Question: I am new to using QT designer and PYQT5 and I am having issues with adding a function to the add to cart button I have made on the GUI. The button is suppose to take the style from the dropdown box , the name , the color and the size of the item and display it in the console log below.

'''
from PyQt5 import QtCore, QtGui, QtWidgets
from selenium import webdriver
from selenium.webdriver.support.select import Select
from selenium.webdriver.support.ui import WebDriverWait
from selenium.webdriver.support import expected_conditions as EC
from selenium.webdriver.common.by import By
from selenium.webdriver.common.keys import Keys
class Ui_MainWindow(object):
def setupUi(self, MainWindow):
MainWindow.setObjectName("MainWindow")
MainWindow.resize(927, 701)
MainWindow.setStyleSheet("background-color: rgb(255, 255, 255);")
self.centralwidget = QtWidgets.QWidget(MainWindow)
self.centralwidget.setObjectName("centralwidget")
self.groupBox = QtWidgets.QGroupBox(self.centralwidget)
self.groupBox.setGeometry(QtCore.QRect(40, 20, 341, 391))
self.groupBox.setStyleSheet("background-color: rgb(255, 255, 255);")
self.groupBox.setObjectName("groupBox")
self.label = QtWidgets.QLabel(self.groupBox)
self.label.setGeometry(QtCore.QRect(10, 30, 46, 41))
self.label.setObjectName("label")
self.label_2 = QtWidgets.QLabel(self.groupBox)
self.label_2.setGeometry(QtCore.QRect(10, 70, 46, 41))
self.label_2.setObjectName("label_2")
self.label_3 = QtWidgets.QLabel(self.groupBox)
self.label_3.setGeometry(QtCore.QRect(10, 140, 46, 41))
self.label_3.setObjectName("label_3")
self.label_4 = QtWidgets.QLabel(self.groupBox)
self.label_4.setGeometry(QtCore.QRect(10, 180, 46, 41))
self.label_4.setObjectName("label_4")
self.label_5 = QtWidgets.QLabel(self.groupBox)
self.label_5.setGeometry(QtCore.QRect(10, 230, 31, 21))
self.label_5.setObjectName("label_5")
self.label_6 = QtWidgets.QLabel(self.groupBox)
self.label_6.setGeometry(QtCore.QRect(10, 300, 46, 41))
self.label_6.setObjectName("label_6")
self.label_7 = QtWidgets.QLabel(self.groupBox)
self.label_7.setGeometry(QtCore.QRect(10, 260, 46, 41))
self.label_7.setObjectName("label_7")
self.label_8 = QtWidgets.QLabel(self.groupBox)
self.label_8.setGeometry(QtCore.QRect(10, 340, 46, 41))
self.label_8.setObjectName("label_8")
self.lineEdit = QtWidgets.QLineEdit(self.groupBox)
self.lineEdit.setGeometry(QtCore.QRect(60, 40, 113, 20))
self.lineEdit.setObjectName("lineEdit")
self.lineEdit_2 = QtWidgets.QLineEdit(self.groupBox)
self.lineEdit_2.setGeometry(QtCore.QRect(60, 80, 113, 20))
self.lineEdit_2.setObjectName("lineEdit_2")
self.lineEdit_3 = QtWidgets.QLineEdit(self.groupBox)
self.lineEdit_3.setGeometry(QtCore.QRect(60, 110, 113, 20))
self.lineEdit_3.setObjectName("lineEdit_3")
self.lineEdit_4 = QtWidgets.QLineEdit(self.groupBox)
self.lineEdit_4.setGeometry(QtCore.QRect(60, 150, 113, 20))
self.lineEdit_4.setObjectName("lineEdit_4")
self.lineEdit_5 = QtWidgets.QLineEdit(self.groupBox)
self.lineEdit_5.setGeometry(QtCore.QRect(60, 190, 113, 20))
self.lineEdit_5.setObjectName("lineEdit_5")
self.lineEdit_6 = QtWidgets.QLineEdit(self.groupBox)
self.lineEdit_6.setGeometry(QtCore.QRect(60, 230, 51, 20))
self.lineEdit_6.setObjectName("lineEdit_6")
self.lineEdit_7 = QtWidgets.QLineEdit(self.groupBox)
self.lineEdit_7.setGeometry(QtCore.QRect(60, 270, 113, 20))
self.lineEdit_7.setObjectName("lineEdit_7")
self.comboBox = QtWidgets.QComboBox(self.groupBox)
self.comboBox.setGeometry(QtCore.QRect(60, 310, 51, 22))
self.comboBox.setObjectName("comboBox")
self.comboBox.addItem("")
self.comboBox.addItem("")
self.comboBox.addItem("")
self.comboBox.addItem("")
self.comboBox.addItem("")
self.comboBox.addItem("")
self.comboBox.addItem("")
self.comboBox.addItem("")
self.comboBox.addItem("")
self.comboBox.addItem("")
self.comboBox.addItem("")
self.comboBox.addItem("")
self.comboBox.addItem("")
self.comboBox.addItem("")
self.comboBox.addItem("")
self.comboBox.addItem("")
self.comboBox.addItem("")
self.comboBox.addItem("")
self.comboBox.addItem("")
self.comboBox.addItem("")
self.comboBox.addItem("")
self.comboBox.addItem("")
self.comboBox.addItem("")
self.comboBox.addItem("")
self.comboBox.addItem("")
self.comboBox.addItem("")
self.comboBox.addItem("")
self.comboBox.addItem("")
self.comboBox.addItem("")
self.comboBox.addItem("")
self.comboBox.addItem("")
self.comboBox.addItem("")
self.comboBox.addItem("")
self.comboBox.addItem("")
self.comboBox.addItem("")
self.comboBox.addItem("")
self.comboBox.addItem("")
self.comboBox.addItem("")
self.comboBox.addItem("")
self.comboBox.addItem("")
self.comboBox.addItem("")
self.comboBox.addItem("")
self.comboBox.addItem("")
self.comboBox.addItem("")
self.comboBox.addItem("")
self.comboBox.addItem("")
self.comboBox.addItem("")
self.comboBox.addItem("")
self.comboBox.addItem("")
self.comboBox.addItem("")
self.comboBox.addItem("")
self.comboBox.addItem("")
self.comboBox.addItem("")
self.comboBox.addItem("")
self.comboBox.addItem("")
self.comboBox.addItem("")
self.comboBox.addItem("")
self.comboBox.addItem("")
self.comboBox.addItem("")
self.comboBox_2 = QtWidgets.QComboBox(self.groupBox)
self.comboBox_2.setGeometry(QtCore.QRect(60, 350, 69, 22))
self.comboBox_2.setObjectName("comboBox_2")
self.comboBox_2.addItem("")
self.groupBox_2 = QtWidgets.QGroupBox(self.centralwidget)
self.groupBox_2.setGeometry(QtCore.QRect(40, 420, 341, 211))
self.groupBox_2.setStyleSheet("background-color: rgb(255, 255, 255);")
self.groupBox_2.setObjectName("groupBox_2")
self.label_9 = QtWidgets.QLabel(self.groupBox_2)
self.label_9.setGeometry(QtCore.QRect(10, 30, 46, 13))
self.label_9.setObjectName("label_9")
self.label_10 = QtWidgets.QLabel(self.groupBox_2)
self.label_10.setGeometry(QtCore.QRect(10, 70, 46, 13))
self.label_10.setObjectName("label_10")
self.label_11 = QtWidgets.QLabel(self.groupBox_2)
self.label_11.setGeometry(QtCore.QRect(10, 110, 46, 13))
self.label_11.setObjectName("label_11")
self.label_12 = QtWidgets.QLabel(self.groupBox_2)
self.label_12.setGeometry(QtCore.QRect(10, 140, 41, 21))
self.label_12.setObjectName("label_12")
self.comboBox_3 = QtWidgets.QComboBox(self.groupBox_2)
self.comboBox_3.setGeometry(QtCore.QRect(70, 30, 81, 22))
self.comboBox_3.setObjectName("comboBox_3")
self.comboBox_3.addItem("")
self.comboBox_3.addItem("")
self.comboBox_3.addItem("")
self.lineEdit_8 = QtWidgets.QLineEdit(self.groupBox_2)
self.lineEdit_8.setGeometry(QtCore.QRect(70, 70, 131, 20))
self.lineEdit_8.setObjectName("lineEdit_8")
self.comboBox_4 = QtWidgets.QComboBox(self.groupBox_2)
self.comboBox_4.setGeometry(QtCore.QRect(70, 110, 41, 22))
self.comboBox_4.setObjectName("comboBox_4")
self.comboBox_4.addItem("")
self.comboBox_4.addItem("")
self.comboBox_4.addItem("")
self.comboBox_4.addItem("")
self.comboBox_4.addItem("")
self.comboBox_4.addItem("")
self.comboBox_4.addItem("")
self.comboBox_4.addItem("")
self.comboBox_4.addItem("")
self.comboBox_4.addItem("")
self.comboBox_4.addItem("")
self.comboBox_4.addItem("")
self.comboBox_5 = QtWidgets.QComboBox(self.groupBox_2)
self.comboBox_5.setGeometry(QtCore.QRect(130, 110, 61, 22))
self.comboBox_5.setObjectName("comboBox_5")
self.comboBox_5.addItem("")
self.comboBox_5.addItem("")
self.comboBox_5.addItem("")
self.comboBox_5.addItem("")
self.comboBox_5.addItem("")
self.comboBox_5.addItem("")
self.comboBox_5.addItem("")
self.comboBox_5.addItem("")
self.comboBox_5.addItem("")
self.comboBox_5.addItem("")
self.comboBox_5.addItem("")
self.lineEdit_9 = QtWidgets.QLineEdit(self.groupBox_2)
self.lineEdit_9.setGeometry(QtCore.QRect(70, 150, 51, 21))
self.lineEdit_9.setObjectName("lineEdit_9")
self.groupBox_3 = QtWidgets.QGroupBox(self.centralwidget)
self.groupBox_3.setGeometry(QtCore.QRect(390, 20, 391, 261))
self.groupBox_3.setStyleSheet("background-color: rgb(255, 255, 255);")
self.groupBox_3.setObjectName("groupBox_3")
self.comboBox_6 = QtWidgets.QComboBox(self.groupBox_3)
self.comboBox_6.setGeometry(QtCore.QRect(100, 30, 121, 22))
self.comboBox_6.setObjectName("comboBox_6")
self.comboBox_6.addItem("")
self.comboBox_6.addItem("")
self.comboBox_6.addItem("")
self.comboBox_6.addItem("")
self.comboBox_6.addItem("")
self.comboBox_6.addItem("")
self.comboBox_6.addItem("")
self.comboBox_6.addItem("")
self.comboBox_6.addItem("")
self.comboBox_6.addItem("")
self.label_13 = QtWidgets.QLabel(self.groupBox_3)
self.label_13.setGeometry(QtCore.QRect(40, 20, 46, 41))
self.label_13.setObjectName("label_13")
self.label_14 = QtWidgets.QLabel(self.groupBox_3)
self.label_14.setGeometry(QtCore.QRect(40, 60, 46, 41))
self.label_14.setObjectName("label_14")
self.label_15 = QtWidgets.QLabel(self.groupBox_3)
self.label_15.setGeometry(QtCore.QRect(40, 150, 46, 41))
self.label_15.setObjectName("label_15")
self.label_16 = QtWidgets.QLabel(self.groupBox_3)
self.label_16.setGeometry(QtCore.QRect(40, 100, 51, 41))
self.label_16.setObjectName("label_16")
self.comboBox_7 = QtWidgets.QComboBox(self.groupBox_3)
self.comboBox_7.setGeometry(QtCore.QRect(100, 160, 81, 22))
self.comboBox_7.setObjectName("comboBox_7")
self.comboBox_7.addItem("")
self.comboBox_7.addItem("")
self.comboBox_7.addItem("")
self.comboBox_7.addItem("")
self.comboBox_7.addItem("")
self.comboBox_7.addItem("")
self.comboBox_7.addItem("")
self.comboBox_7.addItem("")
self.lineEdit_10 = QtWidgets.QLineEdit(self.groupBox_3)
self.lineEdit_10.setGeometry(QtCore.QRect(100, 70, 121, 20))
self.lineEdit_10.setObjectName("lineEdit_10")
self.lineEdit_11 = QtWidgets.QLineEdit(self.groupBox_3)
self.lineEdit_11.setGeometry(QtCore.QRect(100, 110, 121, 20))
self.lineEdit_11.setObjectName("lineEdit_11")
self.Addtocart = QtWidgets.QPushButton(self.groupBox_3)
self.Addtocart.setGeometry(QtCore.QRect(120, 210, 141, 23))
self.Addtocart.setObjectName("Addtocart")
self.groupBox_4 = QtWidgets.QGroupBox(self.centralwidget)
self.groupBox_4.setGeometry(QtCore.QRect(390, 300, 401, 241))
self.groupBox_4.setObjectName("groupBox_4")
self.plainTextEdit = QtWidgets.QPlainTextEdit(self.groupBox_4)
self.plainTextEdit.setGeometry(QtCore.QRect(10, 20, 381, 211))
self.plainTextEdit.setObjectName("plainTextEdit")
self.pushButton = QtWidgets.QPushButton(self.centralwidget)
self.pushButton.setGeometry(QtCore.QRect(450, 572, 111, 41))
self.pushButton.setObjectName("pushButton")
self.pushButton_2 = QtWidgets.QPushButton(self.centralwidget)
self.pushButton_2.setGeometry(QtCore.QRect(610, 570, 111, 41))
self.pushButton_2.setObjectName("pushButton_2")
MainWindow.setCentralWidget(self.centralwidget)
self.menubar = QtWidgets.QMenuBar(MainWindow)
self.menubar.setGeometry(QtCore.QRect(0, 0, 927, 21))
self.menubar.setObjectName("menubar")
self.menuMenu = QtWidgets.QMenu(self.menubar)
self.menuMenu.setObjectName("menuMenu")
MainWindow.setMenuBar(self.menubar)
self.statusbar = QtWidgets.QStatusBar(MainWindow)
self.statusbar.setObjectName("statusbar")
MainWindow.setStatusBar(self.statusbar)
self.actionInstructions = QtWidgets.QAction(MainWindow)
self.actionInstructions.setObjectName("actionInstructions")
self.menuMenu.addSeparator()
self.menuMenu.addAction(self.actionInstructions)
self.menubar.addAction(self.menuMenu.menuAction())
self.retranslateUi(MainWindow)
QtCore.QMetaObject.connectSlotsByName(MainWindow)
def retranslateUi(self, MainWindow):
_translate = QtCore.QCoreApplication.translate
MainWindow.setWindowTitle(_translate("MainWindow", "MainWindow"))
self.groupBox.setTitle(_translate("MainWindow", "Billing Shipping"))
self.label.setText(_translate("MainWindow", "Name"))
self.label_2.setText(_translate("MainWindow", "Address"))
self.label_3.setText(_translate("MainWindow", "Email"))
self.label_4.setText(_translate("MainWindow", "Tel"))
self.label_5.setText(_translate("MainWindow", "Zip"))
self.label_6.setText(_translate("MainWindow", "State"))
self.label_7.setText(_translate("MainWindow", "City"))
self.label_8.setText(_translate("MainWindow", "Country"))
self.comboBox.setItemText(0, _translate("MainWindow", "AL"))
self.comboBox.setItemText(1, _translate("MainWindow", "AK"))
self.comboBox.setItemText(2, _translate("MainWindow", "AS"))
self.comboBox.setItemText(3, _translate("MainWindow", "AZ"))
self.comboBox.setItemText(4, _translate("MainWindow", "AR"))
self.comboBox.setItemText(5, _translate("MainWindow", "CA"))
self.comboBox.setItemText(6, _translate("MainWindow", "CO"))
self.comboBox.setItemText(7, _translate("MainWindow", "CT"))
self.comboBox.setItemText(8, _translate("MainWindow", "DE"))
self.comboBox.setItemText(9, _translate("MainWindow", "DC"))
self.comboBox.setItemText(10, _translate("MainWindow", "FM"))
self.comboBox.setItemText(11, _translate("MainWindow", "FL"))
self.comboBox.setItemText(12, _translate("MainWindow", "GA"))
self.comboBox.setItemText(13, _translate("MainWindow", "GU"))
self.comboBox.setItemText(14, _translate("MainWindow", "HI"))
self.comboBox.setItemText(15, _translate("MainWindow", "ID"))
self.comboBox.setItemText(16, _translate("MainWindow", "IL"))
self.comboBox.setItemText(17, _translate("MainWindow", "IN"))
self.comboBox.setItemText(18, _translate("MainWindow", "IA"))
self.comboBox.setItemText(19, _translate("MainWindow", "KS"))
self.comboBox.setItemText(20, _translate("MainWindow", "KY"))
self.comboBox.setItemText(21, _translate("MainWindow", "LA"))
self.comboBox.setItemText(22, _translate("MainWindow", "ME"))
self.comboBox.setItemText(23, _translate("MainWindow", "MH"))
self.comboBox.setItemText(24, _translate("MainWindow", "MD"))
self.comboBox.setItemText(25, _translate("MainWindow", "MA"))
self.comboBox.setItemText(26, _translate("MainWindow", "MI"))
self.comboBox.setItemText(27, _translate("MainWindow", "MN"))
self.comboBox.setItemText(28, _translate("MainWindow", "MS"))
self.comboBox.setItemText(29, _translate("MainWindow", "MO"))
self.comboBox.setItemText(30, _translate("MainWindow", "MT"))
self.comboBox.setItemText(31, _translate("MainWindow", "NE"))
self.comboBox.setItemText(32, _translate("MainWindow", "NV"))
self.comboBox.setItemText(33, _translate("MainWindow", "NH"))
self.comboBox.setItemText(34, _translate("MainWindow", "NJ"))
self.comboBox.setItemText(35, _translate("MainWindow", "NM"))
self.comboBox.setItemText(36, _translate("MainWindow", "NY"))
self.comboBox.setItemText(37, _translate("MainWindow", "NC"))
self.comboBox.setItemText(38, _translate("MainWindow", "ND"))
self.comboBox.setItemText(39, _translate("MainWindow", "MP"))
self.comboBox.setItemText(40, _translate("MainWindow", "OH"))
self.comboBox.setItemText(41, _translate("MainWindow", "OK"))
self.comboBox.setItemText(42, _translate("MainWindow", "OR"))
self.comboBox.setItemText(43, _translate("MainWindow", "PW"))
self.comboBox.setItemText(44, _translate("MainWindow", "PA"))
self.comboBox.setItemText(45, _translate("MainWindow", "PR"))
self.comboBox.setItemText(46, _translate("MainWindow", "RI"))
self.comboBox.setItemText(47, _translate("MainWindow", "SC"))
self.comboBox.setItemText(48, _translate("MainWindow", "SD"))
self.comboBox.setItemText(49, _translate("MainWindow", "TN"))
self.comboBox.setItemText(50, _translate("MainWindow", "TX"))
self.comboBox.setItemText(51, _translate("MainWindow", "UT"))
self.comboBox.setItemText(52, _translate("MainWindow", "VT"))
self.comboBox.setItemText(53, _translate("MainWindow", "VI"))
self.comboBox.setItemText(54, _translate("MainWindow", "VA"))
self.comboBox.setItemText(55, _translate("MainWindow", "WA"))
self.comboBox.setItemText(56, _translate("MainWindow", "WV"))
self.comboBox.setItemText(57, _translate("MainWindow", "WI"))
self.comboBox.setItemText(58, _translate("MainWindow", "WY"))
self.comboBox_2.setItemText(0, _translate("MainWindow", "USA"))
self.groupBox_2.setTitle(_translate("MainWindow", "Payment Info"))
self.label_9.setText(_translate("MainWindow", "Type"))
self.label_10.setText(_translate("MainWindow", "Number"))
self.label_11.setText(_translate("MainWindow", "Exp Date"))
self.label_12.setText(_translate("MainWindow", "CCV"))
self.comboBox_3.setItemText(0, _translate("MainWindow", "Visa"))
self.comboBox_3.setItemText(1, _translate("MainWindow", "American Express"))
self.comboBox_3.setItemText(2, _translate("MainWindow", "Master Card"))
self.comboBox_4.setItemText(0, _translate("MainWindow", "01"))
self.comboBox_4.setItemText(1, _translate("MainWindow", "02"))
self.comboBox_4.setItemText(2, _translate("MainWindow", "03"))
self.comboBox_4.setItemText(3, _translate("MainWindow", "04"))
self.comboBox_4.setItemText(4, _translate("MainWindow", "05"))
self.comboBox_4.setItemText(5, _translate("MainWindow", "06"))
self.comboBox_4.setItemText(6, _translate("MainWindow", "07"))
self.comboBox_4.setItemText(7, _translate("MainWindow", "08"))
self.comboBox_4.setItemText(8, _translate("MainWindow", "09"))
self.comboBox_4.setItemText(9, _translate("MainWindow", "10"))
self.comboBox_4.setItemText(10, _translate("MainWindow", "11"))
self.comboBox_4.setItemText(11, _translate("MainWindow", "12"))
self.comboBox_5.setItemText(0, _translate("MainWindow", "2017"))
self.comboBox_5.setItemText(1, _translate("MainWindow", "2018"))
self.comboBox_5.setItemText(2, _translate("MainWindow", "2019"))
self.comboBox_5.setItemText(3, _translate("MainWindow", "2020"))
self.comboBox_5.setItemText(4, _translate("MainWindow", "2021"))
self.comboBox_5.setItemText(5, _translate("MainWindow", "2022"))
self.comboBox_5.setItemText(6, _translate("MainWindow", "2023"))
self.comboBox_5.setItemText(7, _translate("MainWindow", "2024"))
self.comboBox_5.setItemText(8, _translate("MainWindow", "2025"))
self.comboBox_5.setItemText(9, _translate("MainWindow", "2026"))
self.comboBox_5.setItemText(10, _translate("MainWindow", "2027"))
self.groupBox_3.setTitle(_translate("MainWindow", "Item Finder"))
self.comboBox_6.setItemText(0, _translate("MainWindow", "Jackets"))
self.comboBox_6.setItemText(1, _translate("MainWindow", "Shirts"))
self.comboBox_6.setItemText(2, _translate("MainWindow", "Tops/Sweaters"))
self.comboBox_6.setItemText(3, _translate("MainWindow", "Sweatshirts"))
self.comboBox_6.setItemText(4, _translate("MainWindow", "Pants"))
self.comboBox_6.setItemText(5, _translate("MainWindow", "Shorts"))
self.comboBox_6.setItemText(6, _translate("MainWindow", "Hats"))
self.comboBox_6.setItemText(7, _translate("MainWindow", "accessories"))
self.comboBox_6.setItemText(8, _translate("MainWindow", "Shoes"))
self.comboBox_6.setItemText(9, _translate("MainWindow", "Skate"))
self.label_13.setText(_translate("MainWindow", "Style"))
self.label_14.setText(_translate("MainWindow", "Name"))
self.label_15.setText(_translate("MainWindow", "Size"))
self.label_16.setText(_translate("MainWindow", "Color"))
self.comboBox_7.setItemText(0, _translate("MainWindow", "Small"))
self.comboBox_7.setItemText(1, _translate("MainWindow", "Medium"))
self.comboBox_7.setItemText(2, _translate("MainWindow", "Large"))
self.comboBox_7.setItemText(3, _translate("MainWindow", "30"))
self.comboBox_7.setItemText(4, _translate("MainWindow", "31"))
self.comboBox_7.setItemText(5, _translate("MainWindow", "32"))
self.comboBox_7.setItemText(6, _translate("MainWindow", "33"))
self.comboBox_7.setItemText(7, _translate("MainWindow", "34"))
self.Addtocart.setText(_translate("MainWindow", "Add to Cart"))
self.groupBox_4.setTitle(_translate("MainWindow", "Status"))
self.pushButton.setText(_translate("MainWindow", "START"))
self.pushButton_2.setText(_translate("MainWindow", "STOP"))
self.menuMenu.setTitle(_translate("MainWindow", "Menu"))
self.actionInstructions.setText(_translate("MainWindow", "Credit"))
if __name__ == "__main__":
import sys
app = QtWidgets.QApplication(sys.argv)
MainWindow = QtWidgets.QMainWindow()
ui = Ui_MainWindow()
ui.setupUi(MainWindow)
MainWindow.show()
sys.exit(app.exec_())
def Billing ():
Name = self.lineEdit.setText()
Address = self.lineEdit_2.setText()
Email = self.lineEdit_4.setText()
Tel = self.lineEdit_5.setText()
Zip_code = self.lineEdit_6.setText()
City = self.lineEdit_7.setText()
State = self.comboBox.setText()
Country = self.comboBox_2.setText()
def Payment ():
Card_type = self.comboBox_3.setText()
Card_number = self.lineEdit_8.setText()
Card_date = self.comboBox_4.setText()
Card_month = self.comboBox_5.setText()
Card_verif = self.lineEdit_9.setText()
def Item ():
Item_Style = self.comboBox_6.setText()
Item_Name = self.lineEdit_10.setText()
Item_Color = self.lineEdit_11.setText()
Item_Size = self.comboBox_7.set.setText()
self.Addtocart.clicked.connect(self.Add)
def Add (self):
entered_text = "Hello World"
'self.plainTextEdit.setText(entered_text)
'''
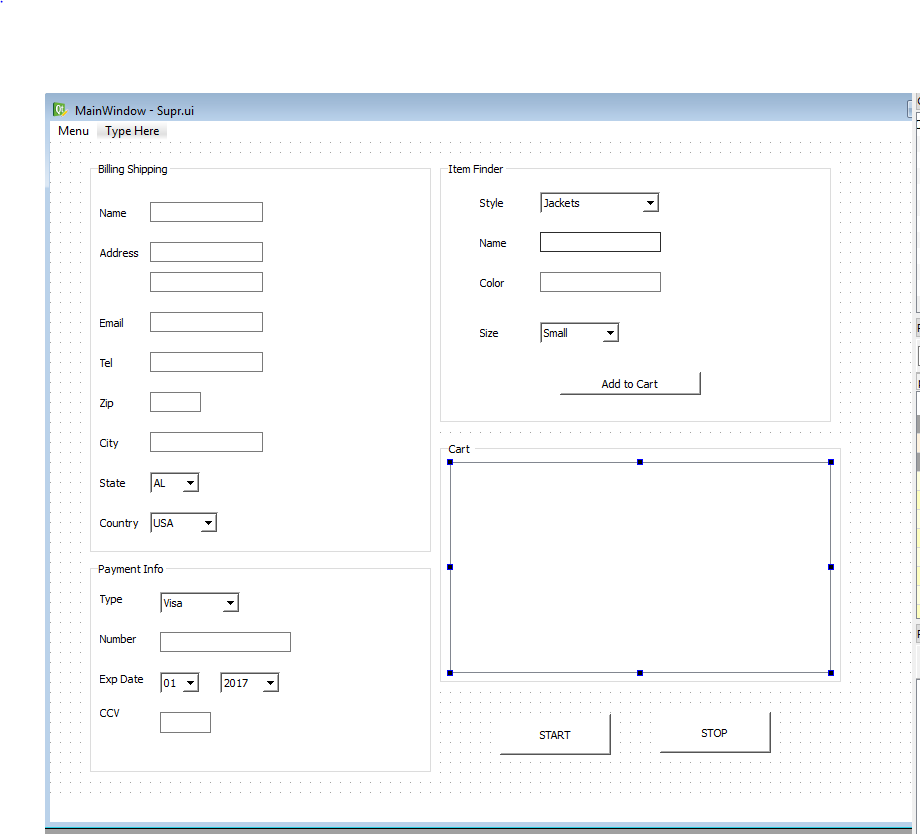
Answer: The class that generates Qt Designer is oriented to the design, it is recommended to create a class that implements the logic.
'''
class MainWindow(QtWidgets.QMainWindow, Ui_MainWindow):
def __init__(self, parent=None):
QtWidgets.QMainWindow.__init__(self, parent=parent)
self.setupUi(self)
self.Addtocart.clicked.connect(self.addCart)
def addCart(self):
style = self.comboBox_6.currentText()
name = self.lineEdit_10.text()
color = self.lineEdit_11.text()
size = self.comboBox_7.currentText()
text = "style: {style}, name: {name}, color: {color}, size: {size}".format(style=style, name=name, color=color, size=size)
self.plainTextEdit.setPlainText(text)
if __name__ == "__main__":
import sys
app = QtWidgets.QApplication(sys.argv)
MainWindow = MainWindow()
MainWindow.show()
sys.exit(app.exec_())
'''
<URL>